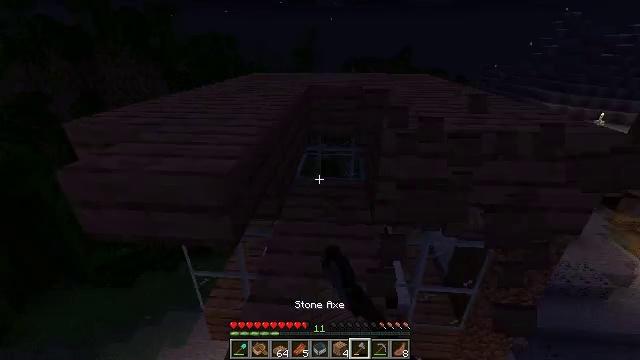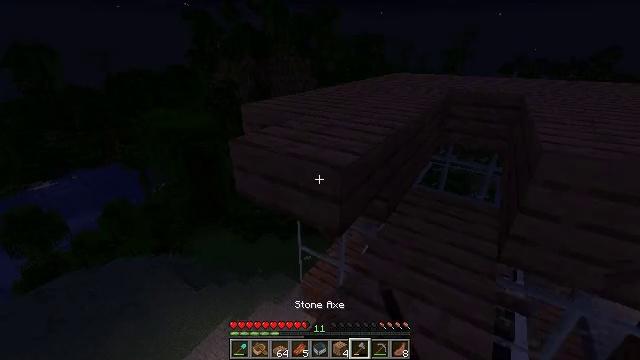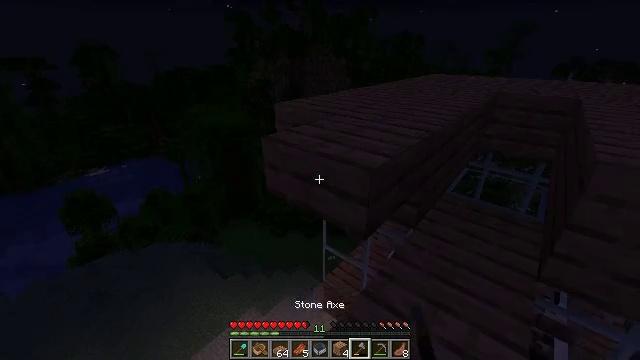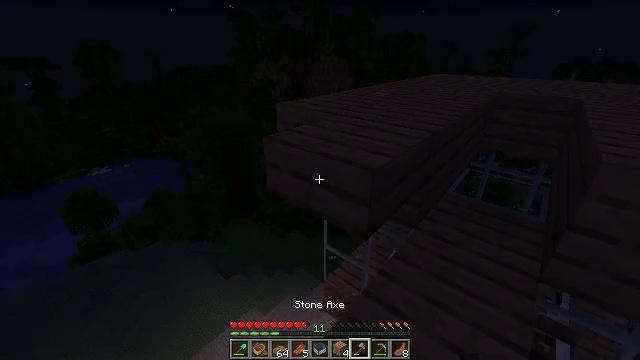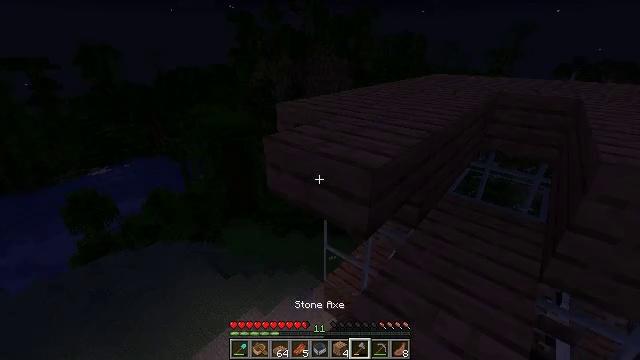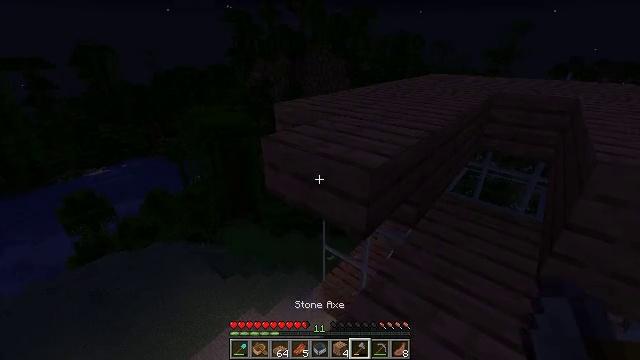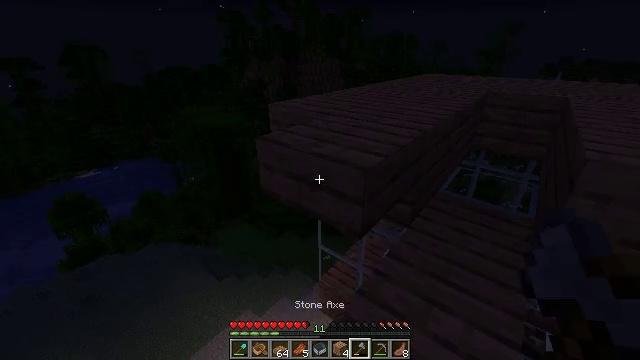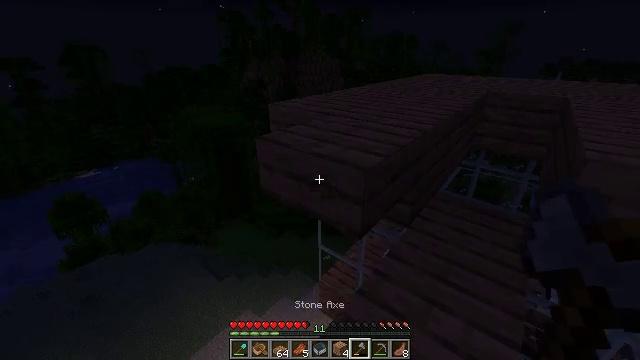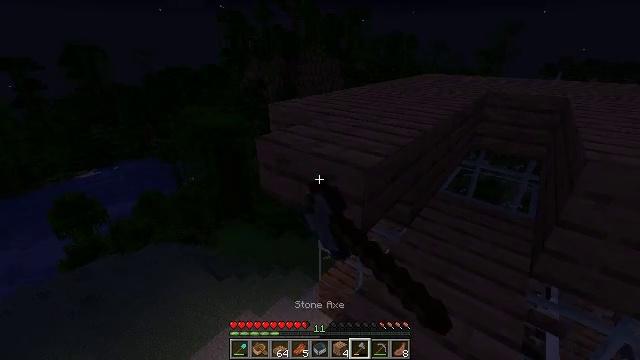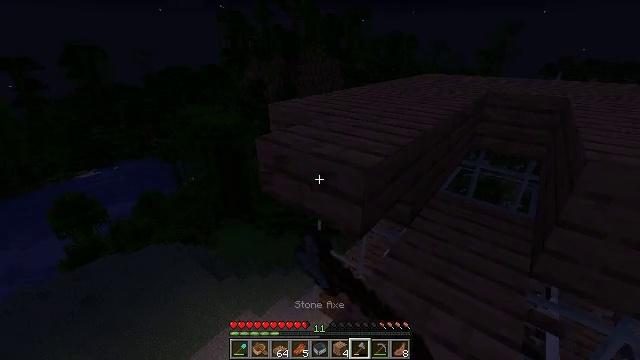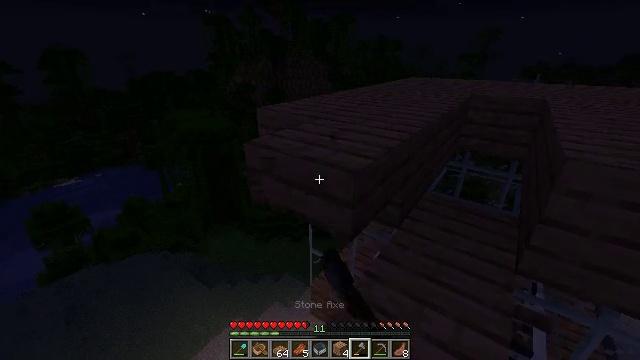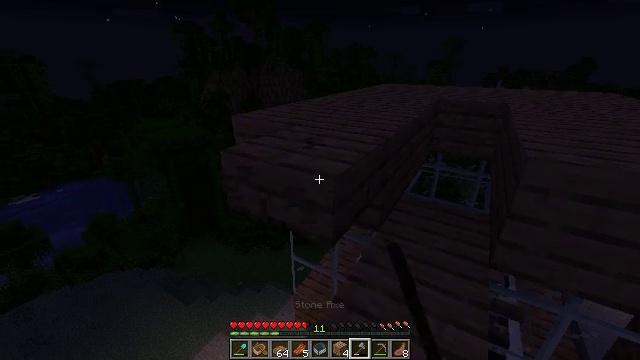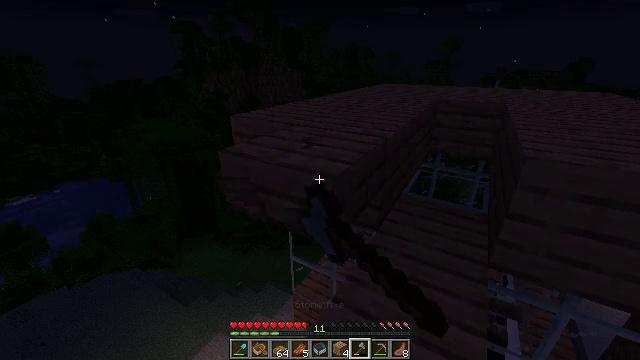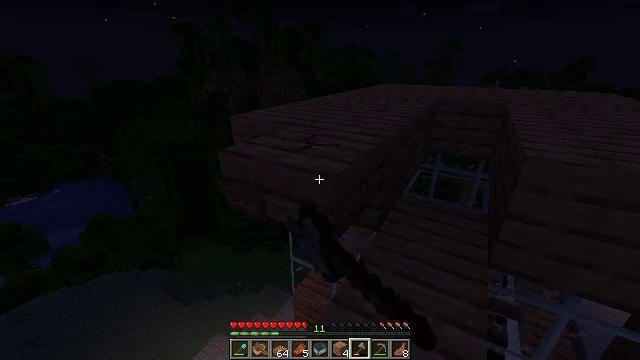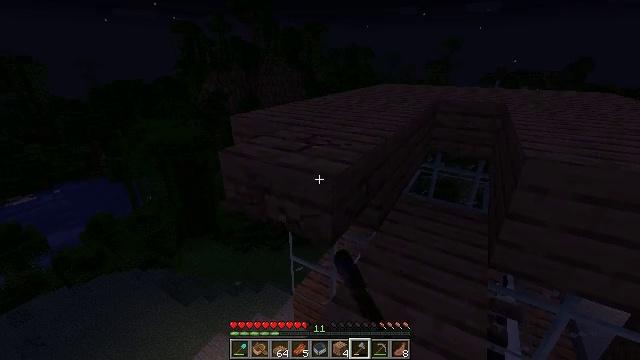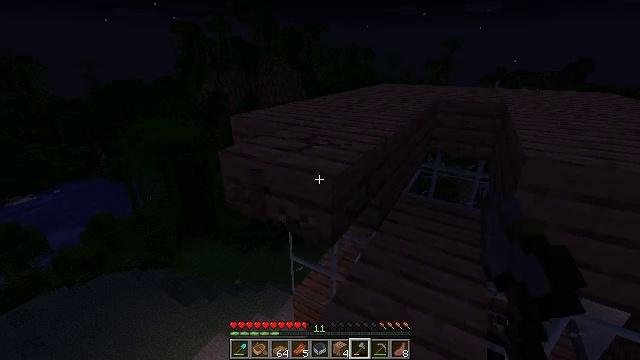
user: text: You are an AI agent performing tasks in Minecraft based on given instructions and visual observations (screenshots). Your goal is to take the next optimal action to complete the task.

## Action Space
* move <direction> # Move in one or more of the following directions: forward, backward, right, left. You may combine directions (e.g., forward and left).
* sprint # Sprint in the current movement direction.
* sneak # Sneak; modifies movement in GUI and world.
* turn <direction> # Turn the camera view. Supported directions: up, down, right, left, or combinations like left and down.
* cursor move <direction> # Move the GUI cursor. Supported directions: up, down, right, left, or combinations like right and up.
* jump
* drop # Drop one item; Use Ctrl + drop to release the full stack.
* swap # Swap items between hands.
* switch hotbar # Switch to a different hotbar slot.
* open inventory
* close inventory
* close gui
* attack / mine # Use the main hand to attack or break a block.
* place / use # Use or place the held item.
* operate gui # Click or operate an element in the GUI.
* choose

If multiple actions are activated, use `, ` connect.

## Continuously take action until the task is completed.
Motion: motion action
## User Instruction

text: Mine the jungle slab from a structure.
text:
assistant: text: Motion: turn left
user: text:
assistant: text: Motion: turn left
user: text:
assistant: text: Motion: no_op
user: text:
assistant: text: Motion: no_op
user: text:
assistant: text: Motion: no_op
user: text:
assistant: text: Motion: turn right
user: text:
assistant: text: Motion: attack / mine
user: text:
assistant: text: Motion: attack / mine
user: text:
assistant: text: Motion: attack / mine
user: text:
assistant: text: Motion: turn right, attack / mine
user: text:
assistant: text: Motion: turn right and up, attack / mine
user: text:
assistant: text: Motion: attack / mine
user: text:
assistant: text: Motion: attack / mine
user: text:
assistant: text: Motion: attack / mine
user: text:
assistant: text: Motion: attack / mine
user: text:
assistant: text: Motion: attack / mine
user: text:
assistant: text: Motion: attack / mine
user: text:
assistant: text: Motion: attack / mine
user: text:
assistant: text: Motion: attack / mine
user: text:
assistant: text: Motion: attack / mine
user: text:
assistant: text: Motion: attack / mine
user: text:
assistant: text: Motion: attack / mine
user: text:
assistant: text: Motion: attack / mine
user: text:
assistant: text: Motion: attack / mine
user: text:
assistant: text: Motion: attack / mine
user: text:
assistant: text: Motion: attack / mine
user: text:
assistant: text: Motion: turn right, attack / mine
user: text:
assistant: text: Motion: no_op